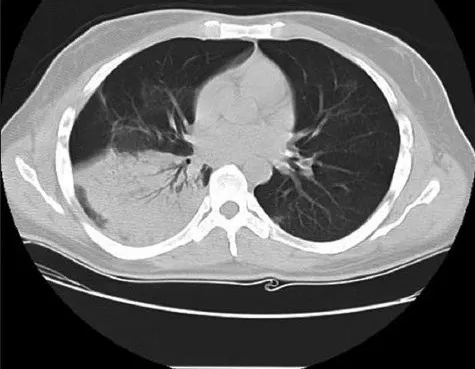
Chest CT scan, three weeks after presentation, showing persistent right lower lobe consolidation.
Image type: radiology (ct)